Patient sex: M
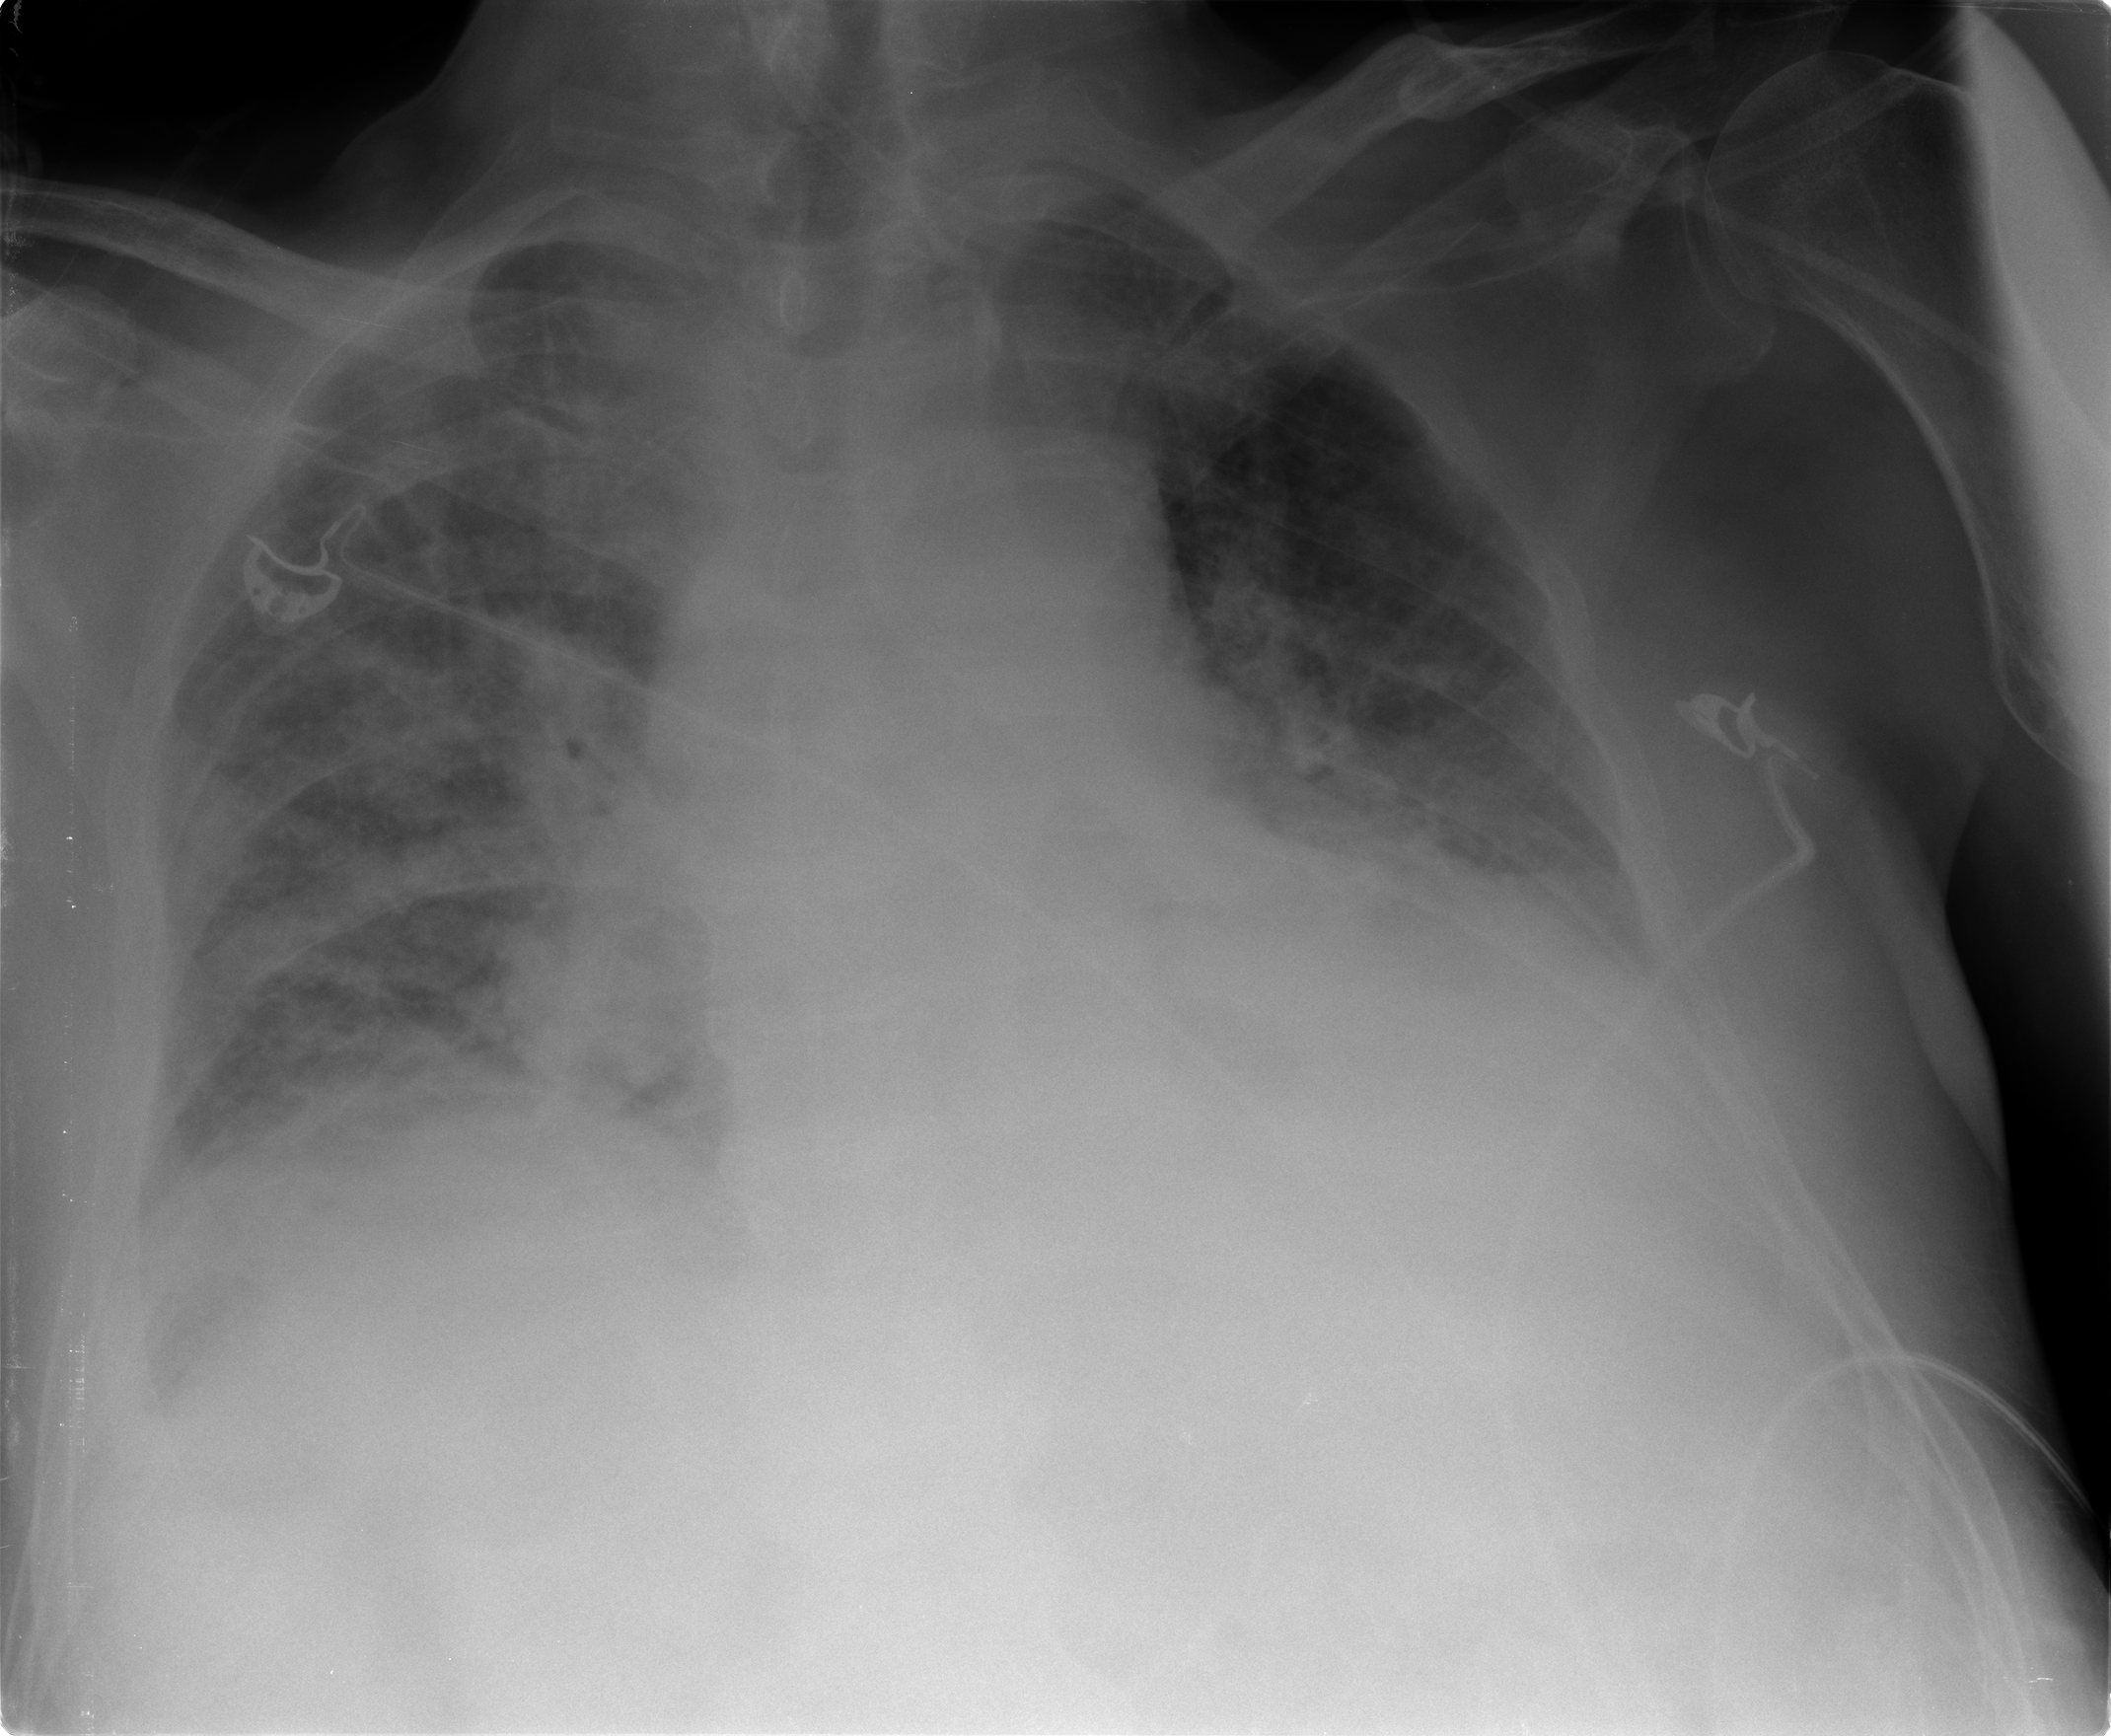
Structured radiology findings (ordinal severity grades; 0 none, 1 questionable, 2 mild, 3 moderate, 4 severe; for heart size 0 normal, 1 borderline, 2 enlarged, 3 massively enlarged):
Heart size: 2
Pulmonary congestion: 3
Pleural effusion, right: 2
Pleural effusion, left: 2
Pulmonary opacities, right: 3
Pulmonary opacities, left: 2
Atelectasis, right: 3
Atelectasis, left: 2